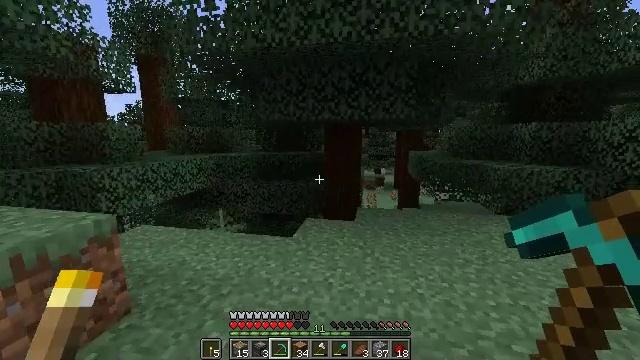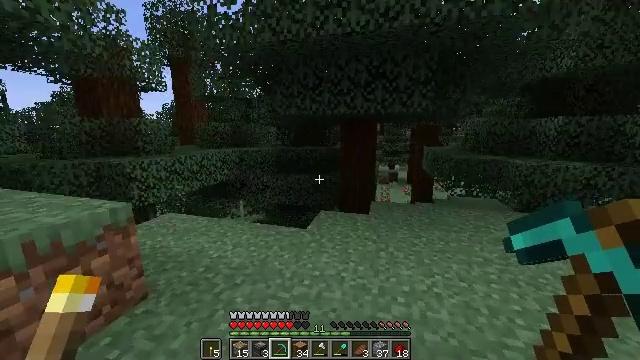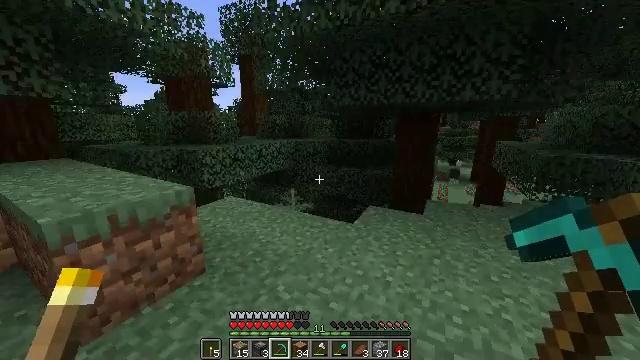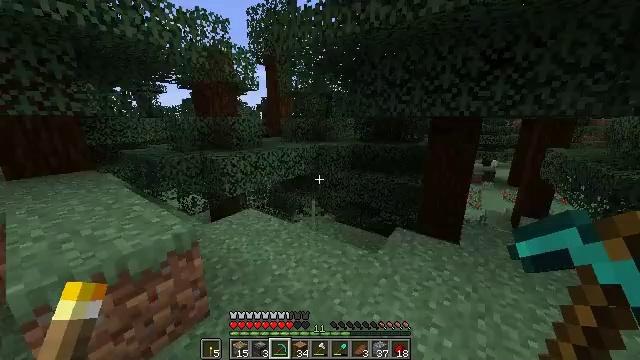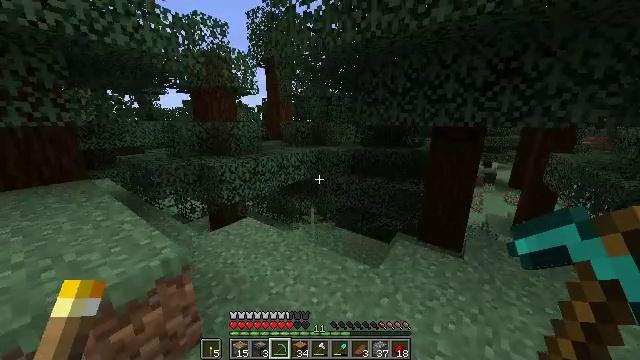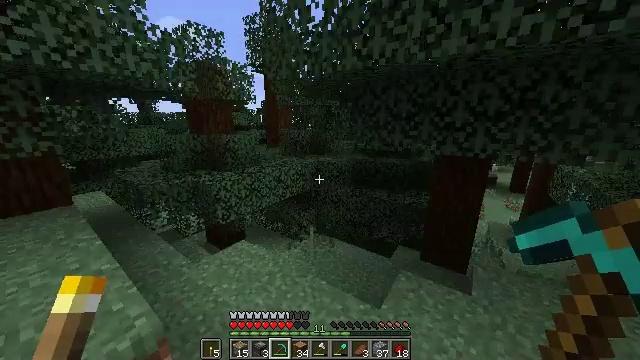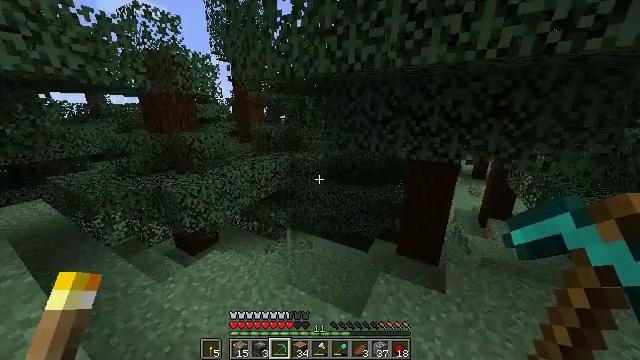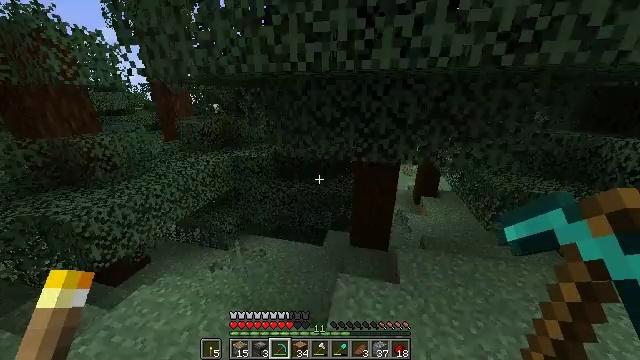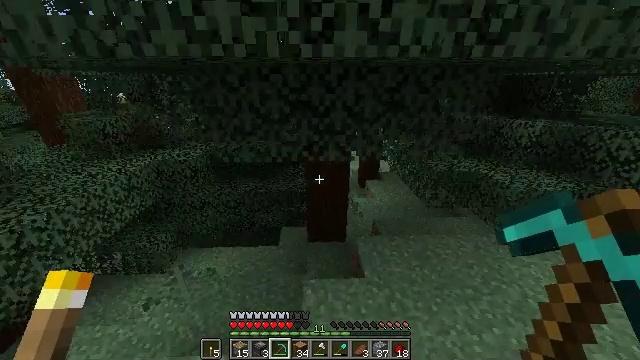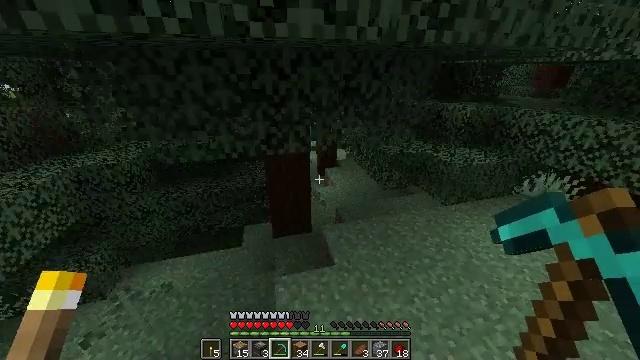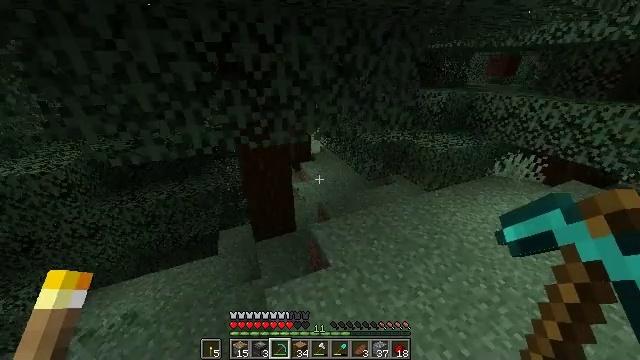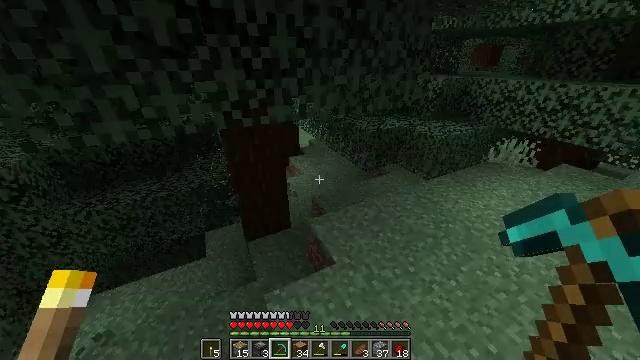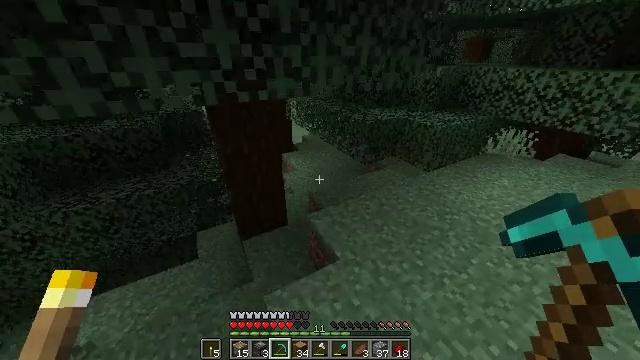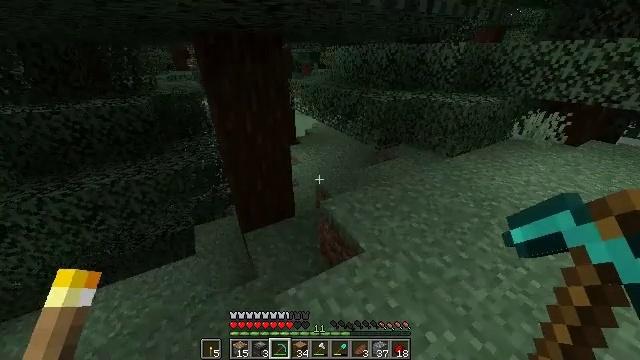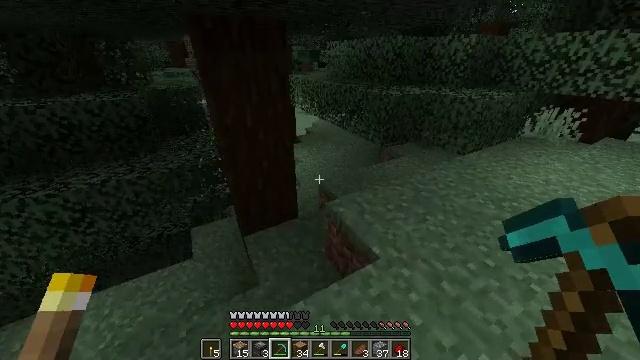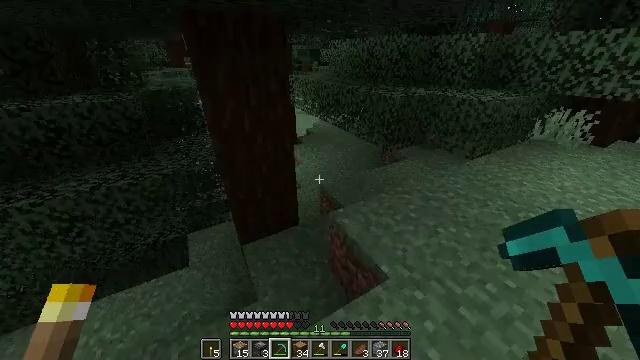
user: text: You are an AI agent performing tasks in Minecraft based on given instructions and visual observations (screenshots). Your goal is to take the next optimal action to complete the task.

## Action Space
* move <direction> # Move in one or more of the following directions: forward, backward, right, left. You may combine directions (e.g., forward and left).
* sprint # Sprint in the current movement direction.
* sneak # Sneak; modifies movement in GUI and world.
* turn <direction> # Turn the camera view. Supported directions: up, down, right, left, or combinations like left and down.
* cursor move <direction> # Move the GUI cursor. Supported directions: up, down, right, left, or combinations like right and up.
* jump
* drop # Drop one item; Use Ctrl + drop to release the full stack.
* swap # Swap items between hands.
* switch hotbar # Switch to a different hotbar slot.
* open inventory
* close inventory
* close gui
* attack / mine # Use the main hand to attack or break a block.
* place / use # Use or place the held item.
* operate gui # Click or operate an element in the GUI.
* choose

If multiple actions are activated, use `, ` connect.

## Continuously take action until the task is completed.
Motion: motion action
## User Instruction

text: Harvest sweet berries by mining the bush.
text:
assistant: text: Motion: move forward, turn left and down, jump
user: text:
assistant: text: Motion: move forward, turn left and down, jump
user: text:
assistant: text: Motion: move forward, turn left and down, jump
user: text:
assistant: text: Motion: move forward, jump
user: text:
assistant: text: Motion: move forward, jump
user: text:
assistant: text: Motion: move forward, turn right and down, jump
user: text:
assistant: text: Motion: move forward, sprint, turn right and down, jump
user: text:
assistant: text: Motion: move forward, sprint, turn right and down, jump
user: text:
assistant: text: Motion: move forward, turn right and down, jump
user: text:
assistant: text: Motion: move forward, turn right and down, jump
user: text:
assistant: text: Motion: move forward, turn right and down, jump
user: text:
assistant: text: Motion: move forward, turn right
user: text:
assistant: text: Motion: move forward
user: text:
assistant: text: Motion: move forward and move right
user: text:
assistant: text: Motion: move forward and move right
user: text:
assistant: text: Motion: move forward and move right
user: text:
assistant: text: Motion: move forward and move right
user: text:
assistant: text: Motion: move forward and move right
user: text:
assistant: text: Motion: move forward and move right, sprint
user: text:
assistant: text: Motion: move forward and move right, sprint, turn left
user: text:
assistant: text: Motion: move forward and move right, sprint, turn left
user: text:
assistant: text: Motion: move forward and move right, sprint, turn left
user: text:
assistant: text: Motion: move forward and move right, sprint, turn left
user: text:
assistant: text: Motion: move forward and move right, turn left and up
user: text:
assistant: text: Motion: move forward, turn left
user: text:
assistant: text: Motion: move forward
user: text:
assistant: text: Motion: move forward
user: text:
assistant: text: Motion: move forward, sprint
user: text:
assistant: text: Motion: move forward, sprint
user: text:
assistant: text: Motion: move forward, sprint